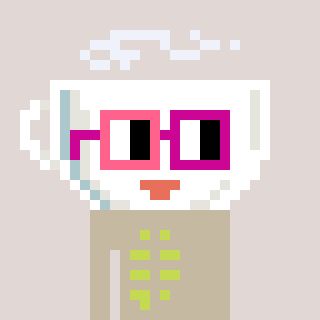
a pixel art character with square pink and red glasses, a mug-shaped head and a bege-colored body on a warm background